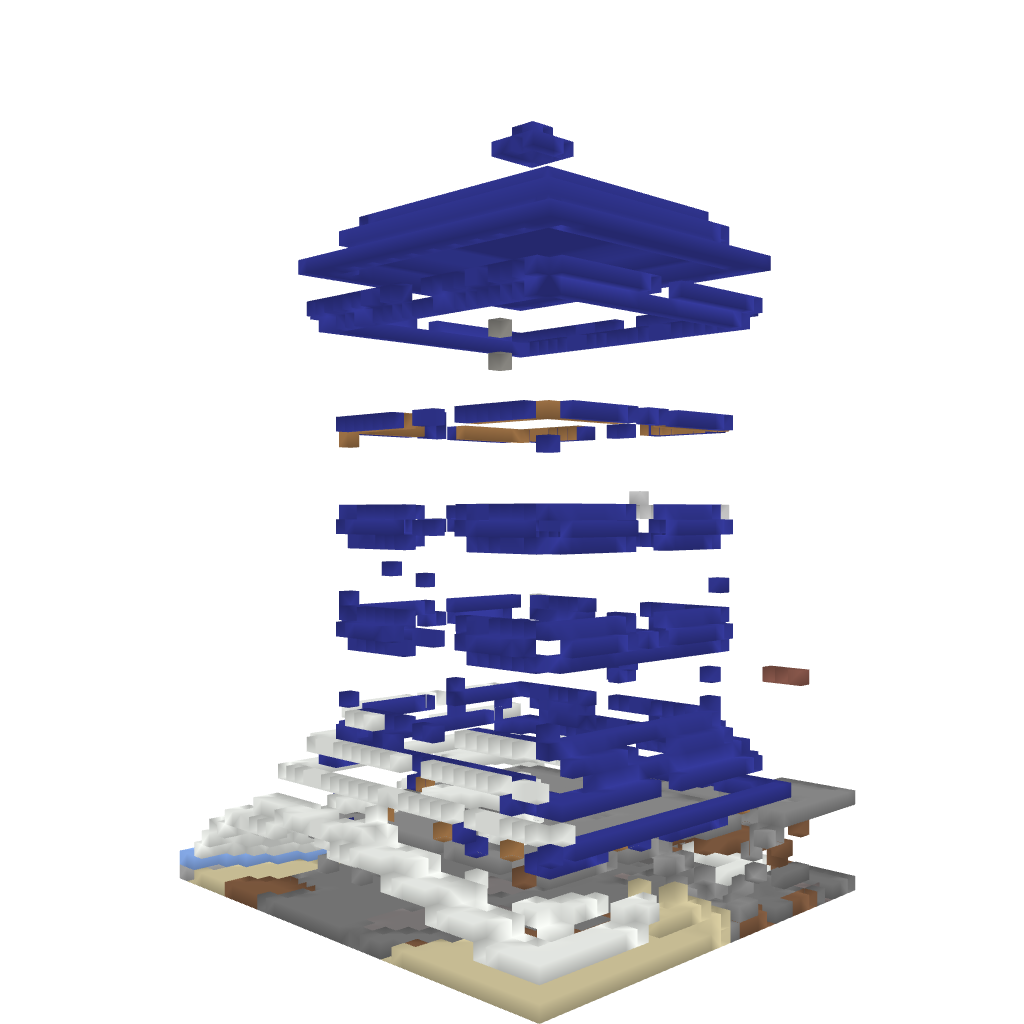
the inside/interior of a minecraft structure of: The Tardis